Aerial crown-view tile of a tropical tree (Barro Colorado Island, Panama), acquired 20250616:
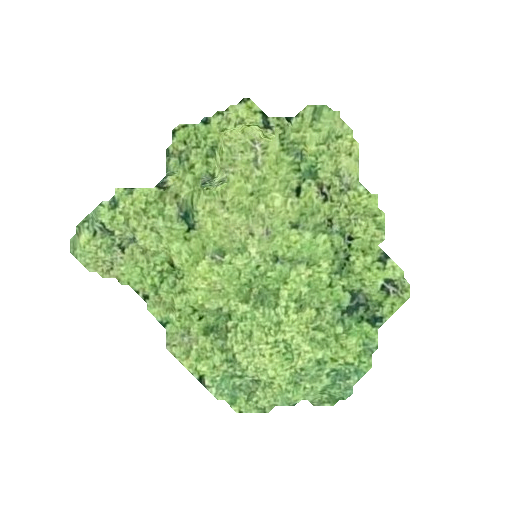
Species: Guapira myrtiflora
GBIF accepted scientific name: Guapira myrtiflora
Crown area: 97.243 m²